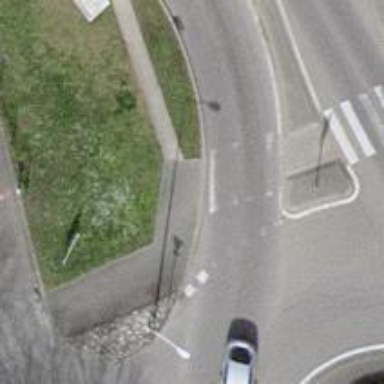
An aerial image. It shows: Crossing with island in the road.